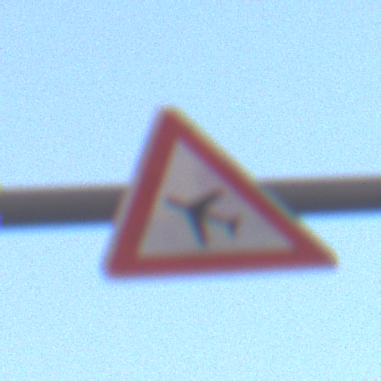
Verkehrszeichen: FlugbetriebRechts
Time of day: SunriseSunset
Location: Outdoor (Urban)
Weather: Clear
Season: NotSpecified
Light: Natural